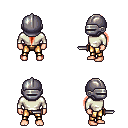
a pixel art fantasy rpg character, male body template, human, light skin, white long-sleeve shirt, gold greaves, red ponytail hairstyle, metal helm, dagger, four views (front, back, left, right), 2x2 character sprite sheet, small pixel art, hard edges, no anti-aliasing